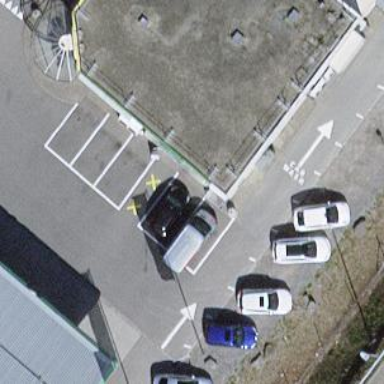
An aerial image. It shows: Asphalt road designated for service vehicles.